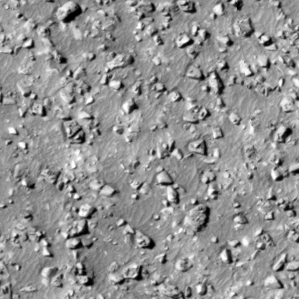
Label: non_frost